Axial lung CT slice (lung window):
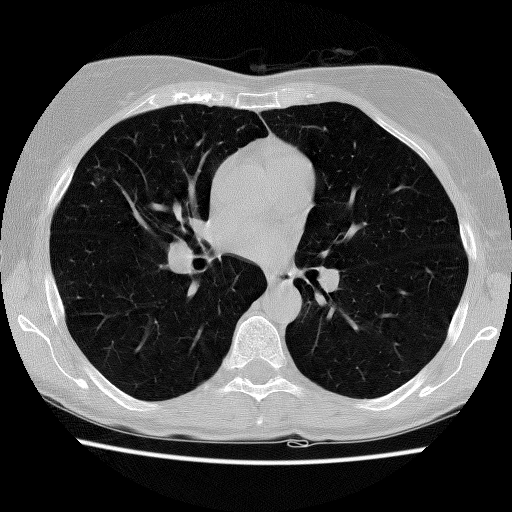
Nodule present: no